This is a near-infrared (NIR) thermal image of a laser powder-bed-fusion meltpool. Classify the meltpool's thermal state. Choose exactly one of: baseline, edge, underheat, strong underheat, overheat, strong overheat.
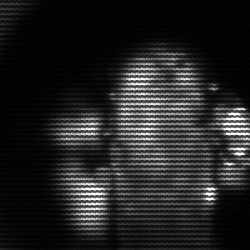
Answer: strong underheat